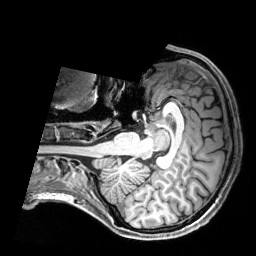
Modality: T1w
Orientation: axial
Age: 26
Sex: male